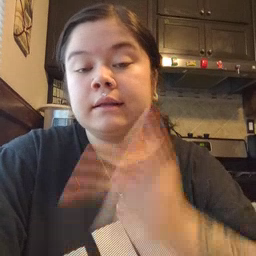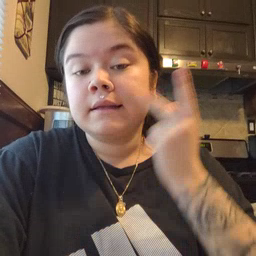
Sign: kitty